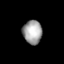
Tissue: lung
Cell type: Epithelial cells
Senescence score: 0.2299
Nuclear area (px): 444
Mean DAPI intensity: 162.782